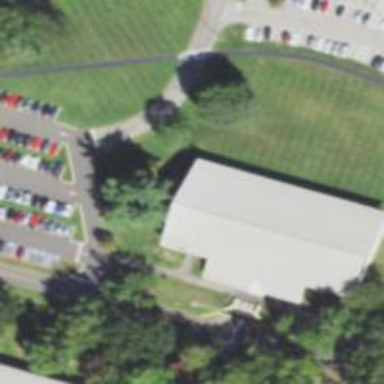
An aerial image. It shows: College building.